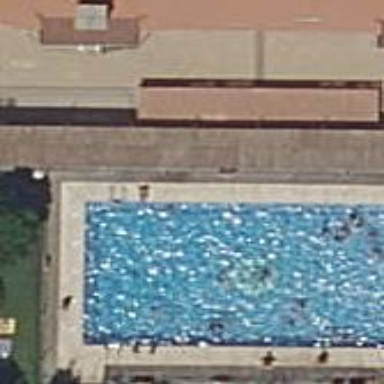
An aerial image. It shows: Swimming pool located in leisure land.